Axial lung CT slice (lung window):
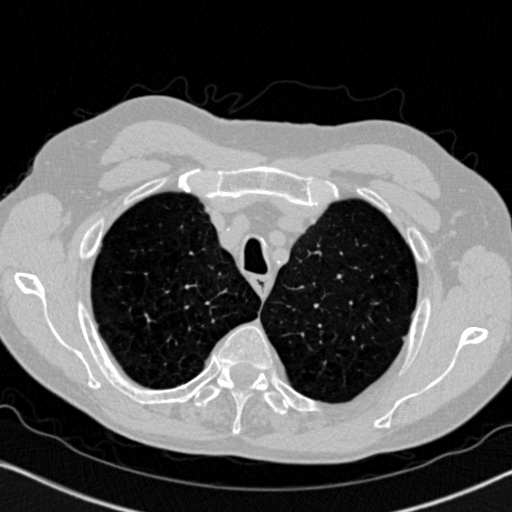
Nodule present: no